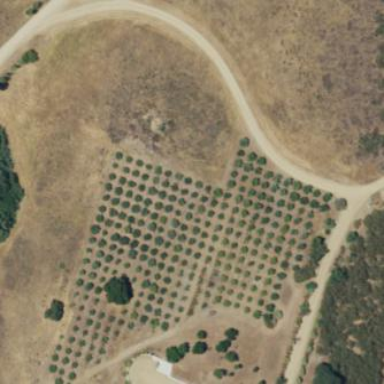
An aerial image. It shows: Orchard.